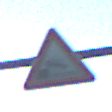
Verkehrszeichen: Ufer
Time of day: MorningAfternoon
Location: Outdoor (RoadRail)
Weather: Clear
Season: NotSpecified
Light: Natural